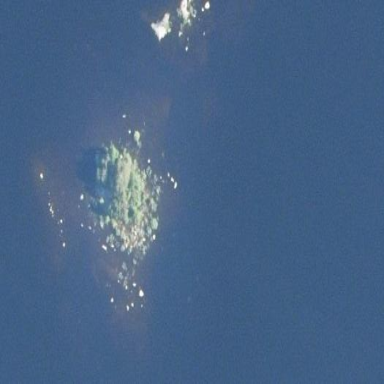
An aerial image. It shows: Islet.